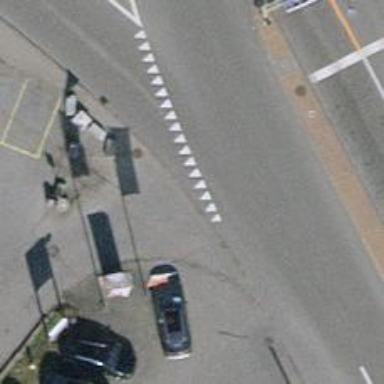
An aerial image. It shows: Road with "give way" sign.